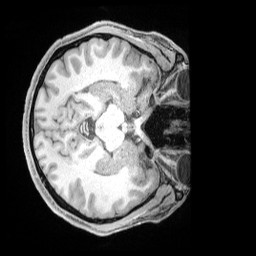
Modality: T1w
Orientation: axial
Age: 34
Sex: male
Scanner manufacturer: siemens
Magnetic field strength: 3 T
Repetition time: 2 s
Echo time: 0.00211 s